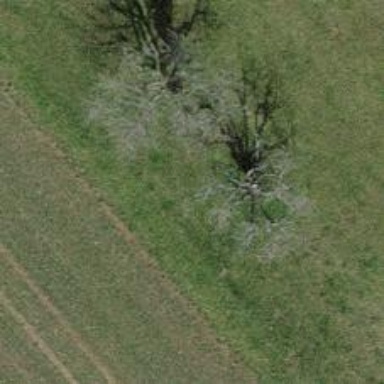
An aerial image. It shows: Mixed leaf-type deciduous tree.